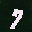
Label: 7